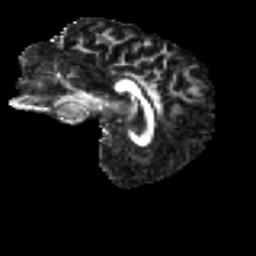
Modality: FA
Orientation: sagittal
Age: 49
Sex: female
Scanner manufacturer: ge
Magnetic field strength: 3 T
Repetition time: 7.8 s
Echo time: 0.0606 s